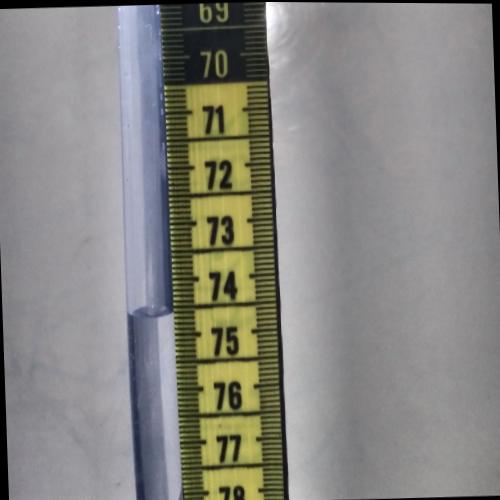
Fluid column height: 74.6 cm